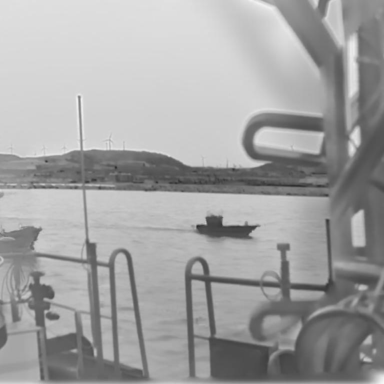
There is a bulk_carrier in the infrared image.